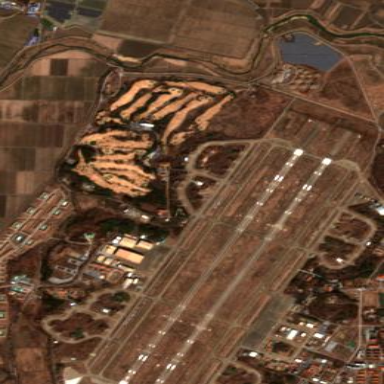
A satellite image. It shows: Military airfield located within larger aerodrome area.